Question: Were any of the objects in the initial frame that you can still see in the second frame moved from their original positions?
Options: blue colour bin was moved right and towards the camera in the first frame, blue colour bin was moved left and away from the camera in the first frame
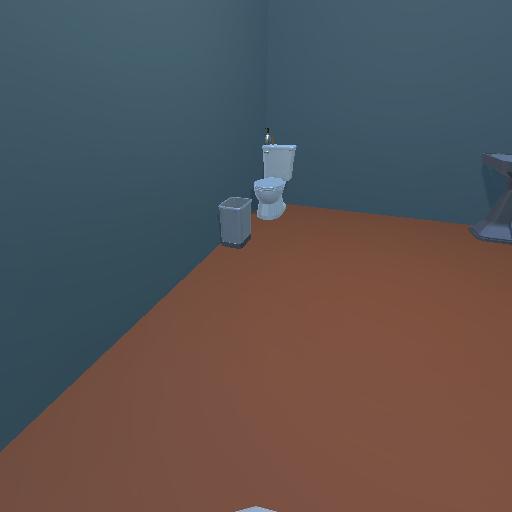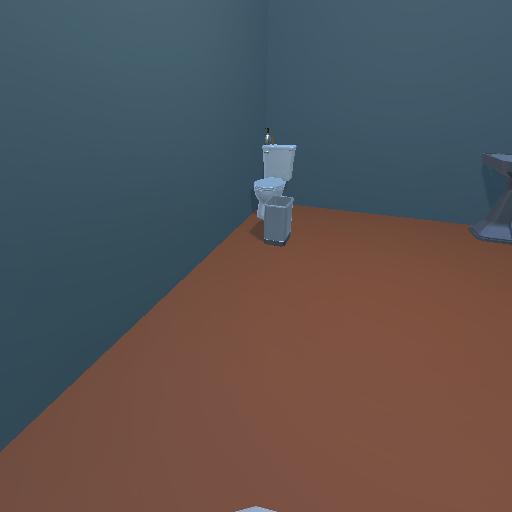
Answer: blue colour bin was moved right and towards the camera in the first frame